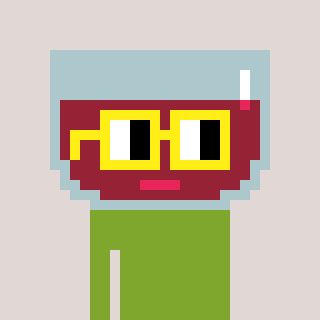
a pixel art character with square yellow glasses, a wine-shaped head and a slimegreen-colored body on a warm background